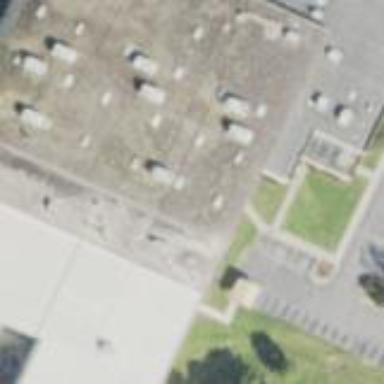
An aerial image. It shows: Industrial building.